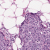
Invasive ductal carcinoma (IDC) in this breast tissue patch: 1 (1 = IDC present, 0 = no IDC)